Question: Long user of eclipse and Java. One issue that i've found with Eclipse, is it seems that there is no easy way to import static members and methods.
Namely, the jUnit 'fail()' method from 'org.junit.Assert'
I create several classes a day, and manually add
'''
import static org.junit.Assert.fail;
'''
to the import statements. This is quite annoying. I absolute LOVE using ++ to organize my imports, but it still doesn't find 'static' members and methods.
Also, the import does not show up in eclipse.

Funny thing is, is that i've seen it work previously, but i cant recall the variables.
### So to my question:
Does anybody know what I need to do to ensure that this static import is always recognized and can be found using ++?
---
Thanks @qqilihq.
### Note:
The answer that was accepted does not work with the Organize Imports keyboard shortcut that I preferred in eclipse, but does work for the "hover over" suggestion.
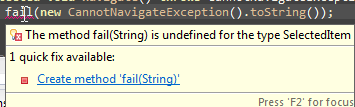
Answer: Did you have a look at ? You can define candidates for static imports there. Result:

For less used classes you can lower the value of 'Preferences > Java > Code Style > Organize Imports > Number of static imports needed for .*' but beware that you may get '.*' for classes that contain generically named methods such as 'getInstance'. This in turn may lead to confusion and/or naming conflicts.